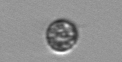
Label: coccolithophorid